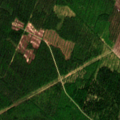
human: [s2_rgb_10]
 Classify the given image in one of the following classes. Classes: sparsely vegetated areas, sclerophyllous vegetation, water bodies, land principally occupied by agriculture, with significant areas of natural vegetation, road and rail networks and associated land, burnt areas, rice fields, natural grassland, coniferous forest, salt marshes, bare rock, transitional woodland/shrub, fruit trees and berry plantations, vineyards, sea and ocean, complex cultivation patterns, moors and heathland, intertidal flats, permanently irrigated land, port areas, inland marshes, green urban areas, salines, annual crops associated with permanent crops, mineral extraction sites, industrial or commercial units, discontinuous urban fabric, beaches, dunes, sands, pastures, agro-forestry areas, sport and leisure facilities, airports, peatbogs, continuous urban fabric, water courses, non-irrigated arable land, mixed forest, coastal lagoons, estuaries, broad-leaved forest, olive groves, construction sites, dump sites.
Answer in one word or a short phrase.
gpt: non-irrigated arable land, mixed forest